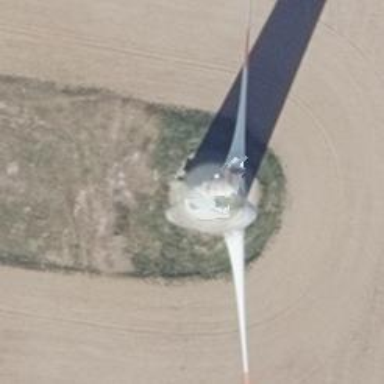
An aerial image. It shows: Wind generator powered by horizontal-axis wind turbine.